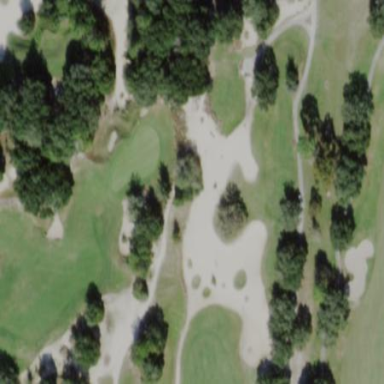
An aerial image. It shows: Golf bunker filled with sandy terrain.